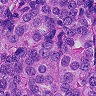
Metastatic tissue present: yes